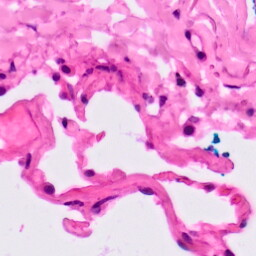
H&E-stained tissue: Lung